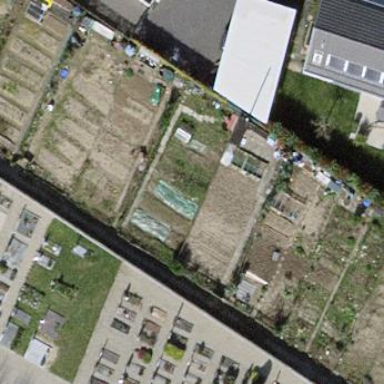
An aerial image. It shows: Area designated for allotments.